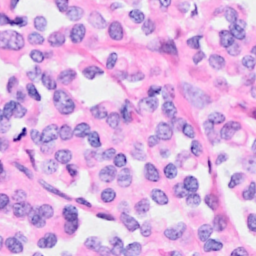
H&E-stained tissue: Breast